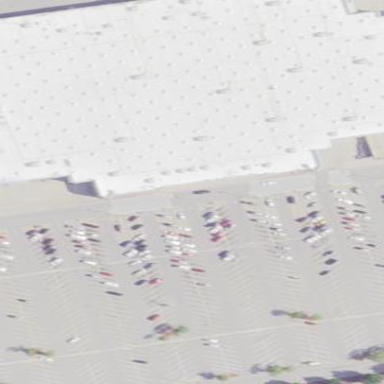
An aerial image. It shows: Supermarket building.